Interaction volume radius: 10 \u00c5
Interaction volume height: 10 \u00c5
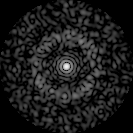
Disorder parameter: 0.8381